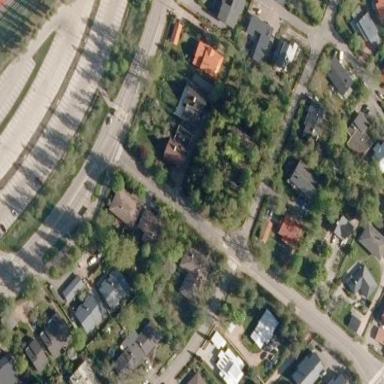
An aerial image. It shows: Residential garden area classified as leisure land.